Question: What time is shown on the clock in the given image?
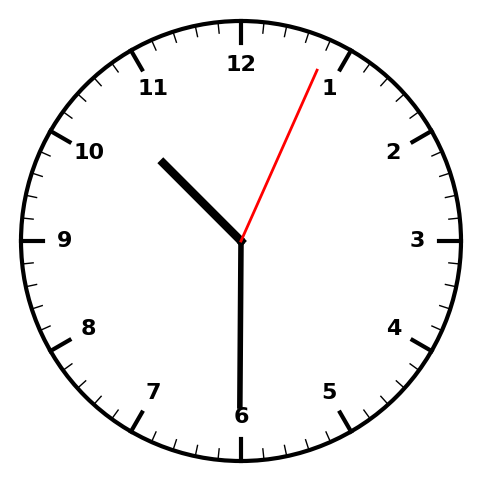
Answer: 10:30:04